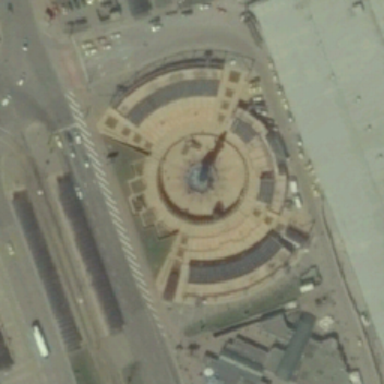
Road and many sparse cars are near the square .